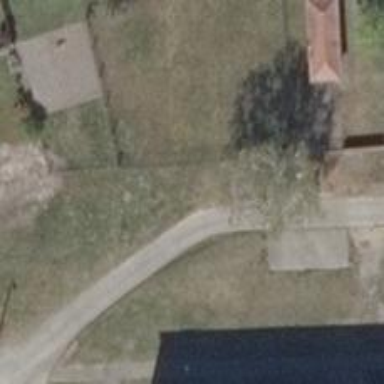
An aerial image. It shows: Concrete driveway designated as service road.